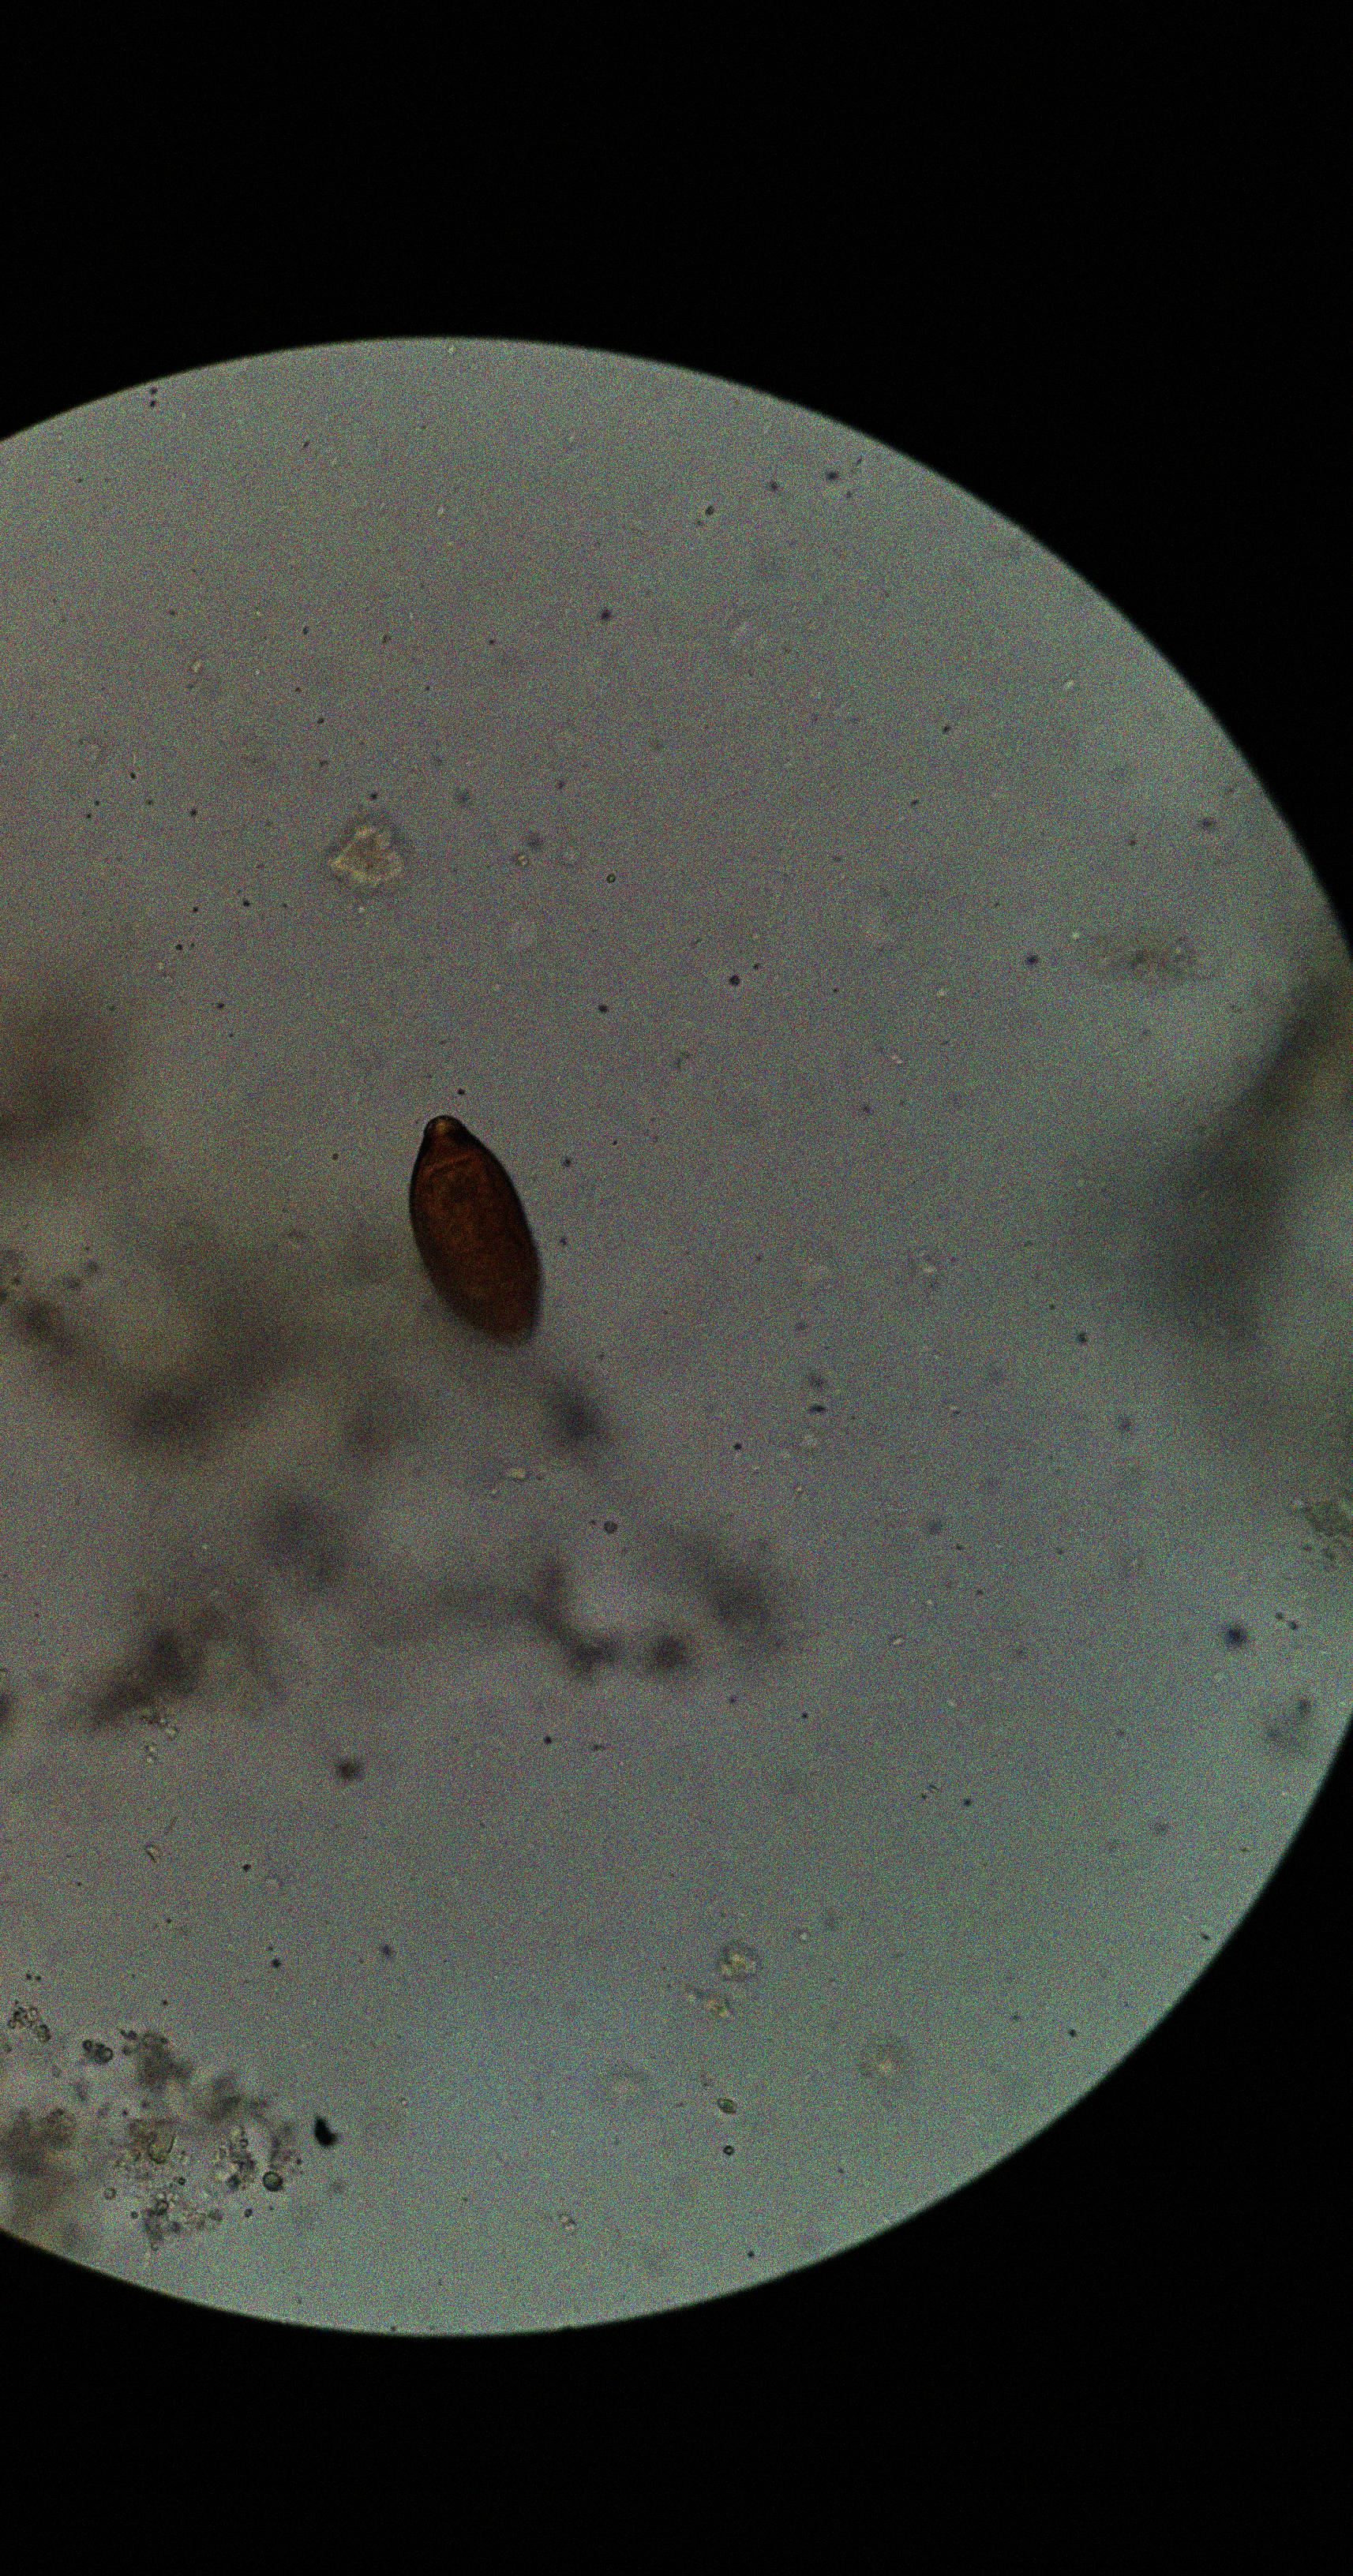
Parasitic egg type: Trichuris trichiura